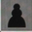
Piece: bP